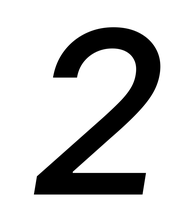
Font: Inter-Italic_Medium_Italic